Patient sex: F
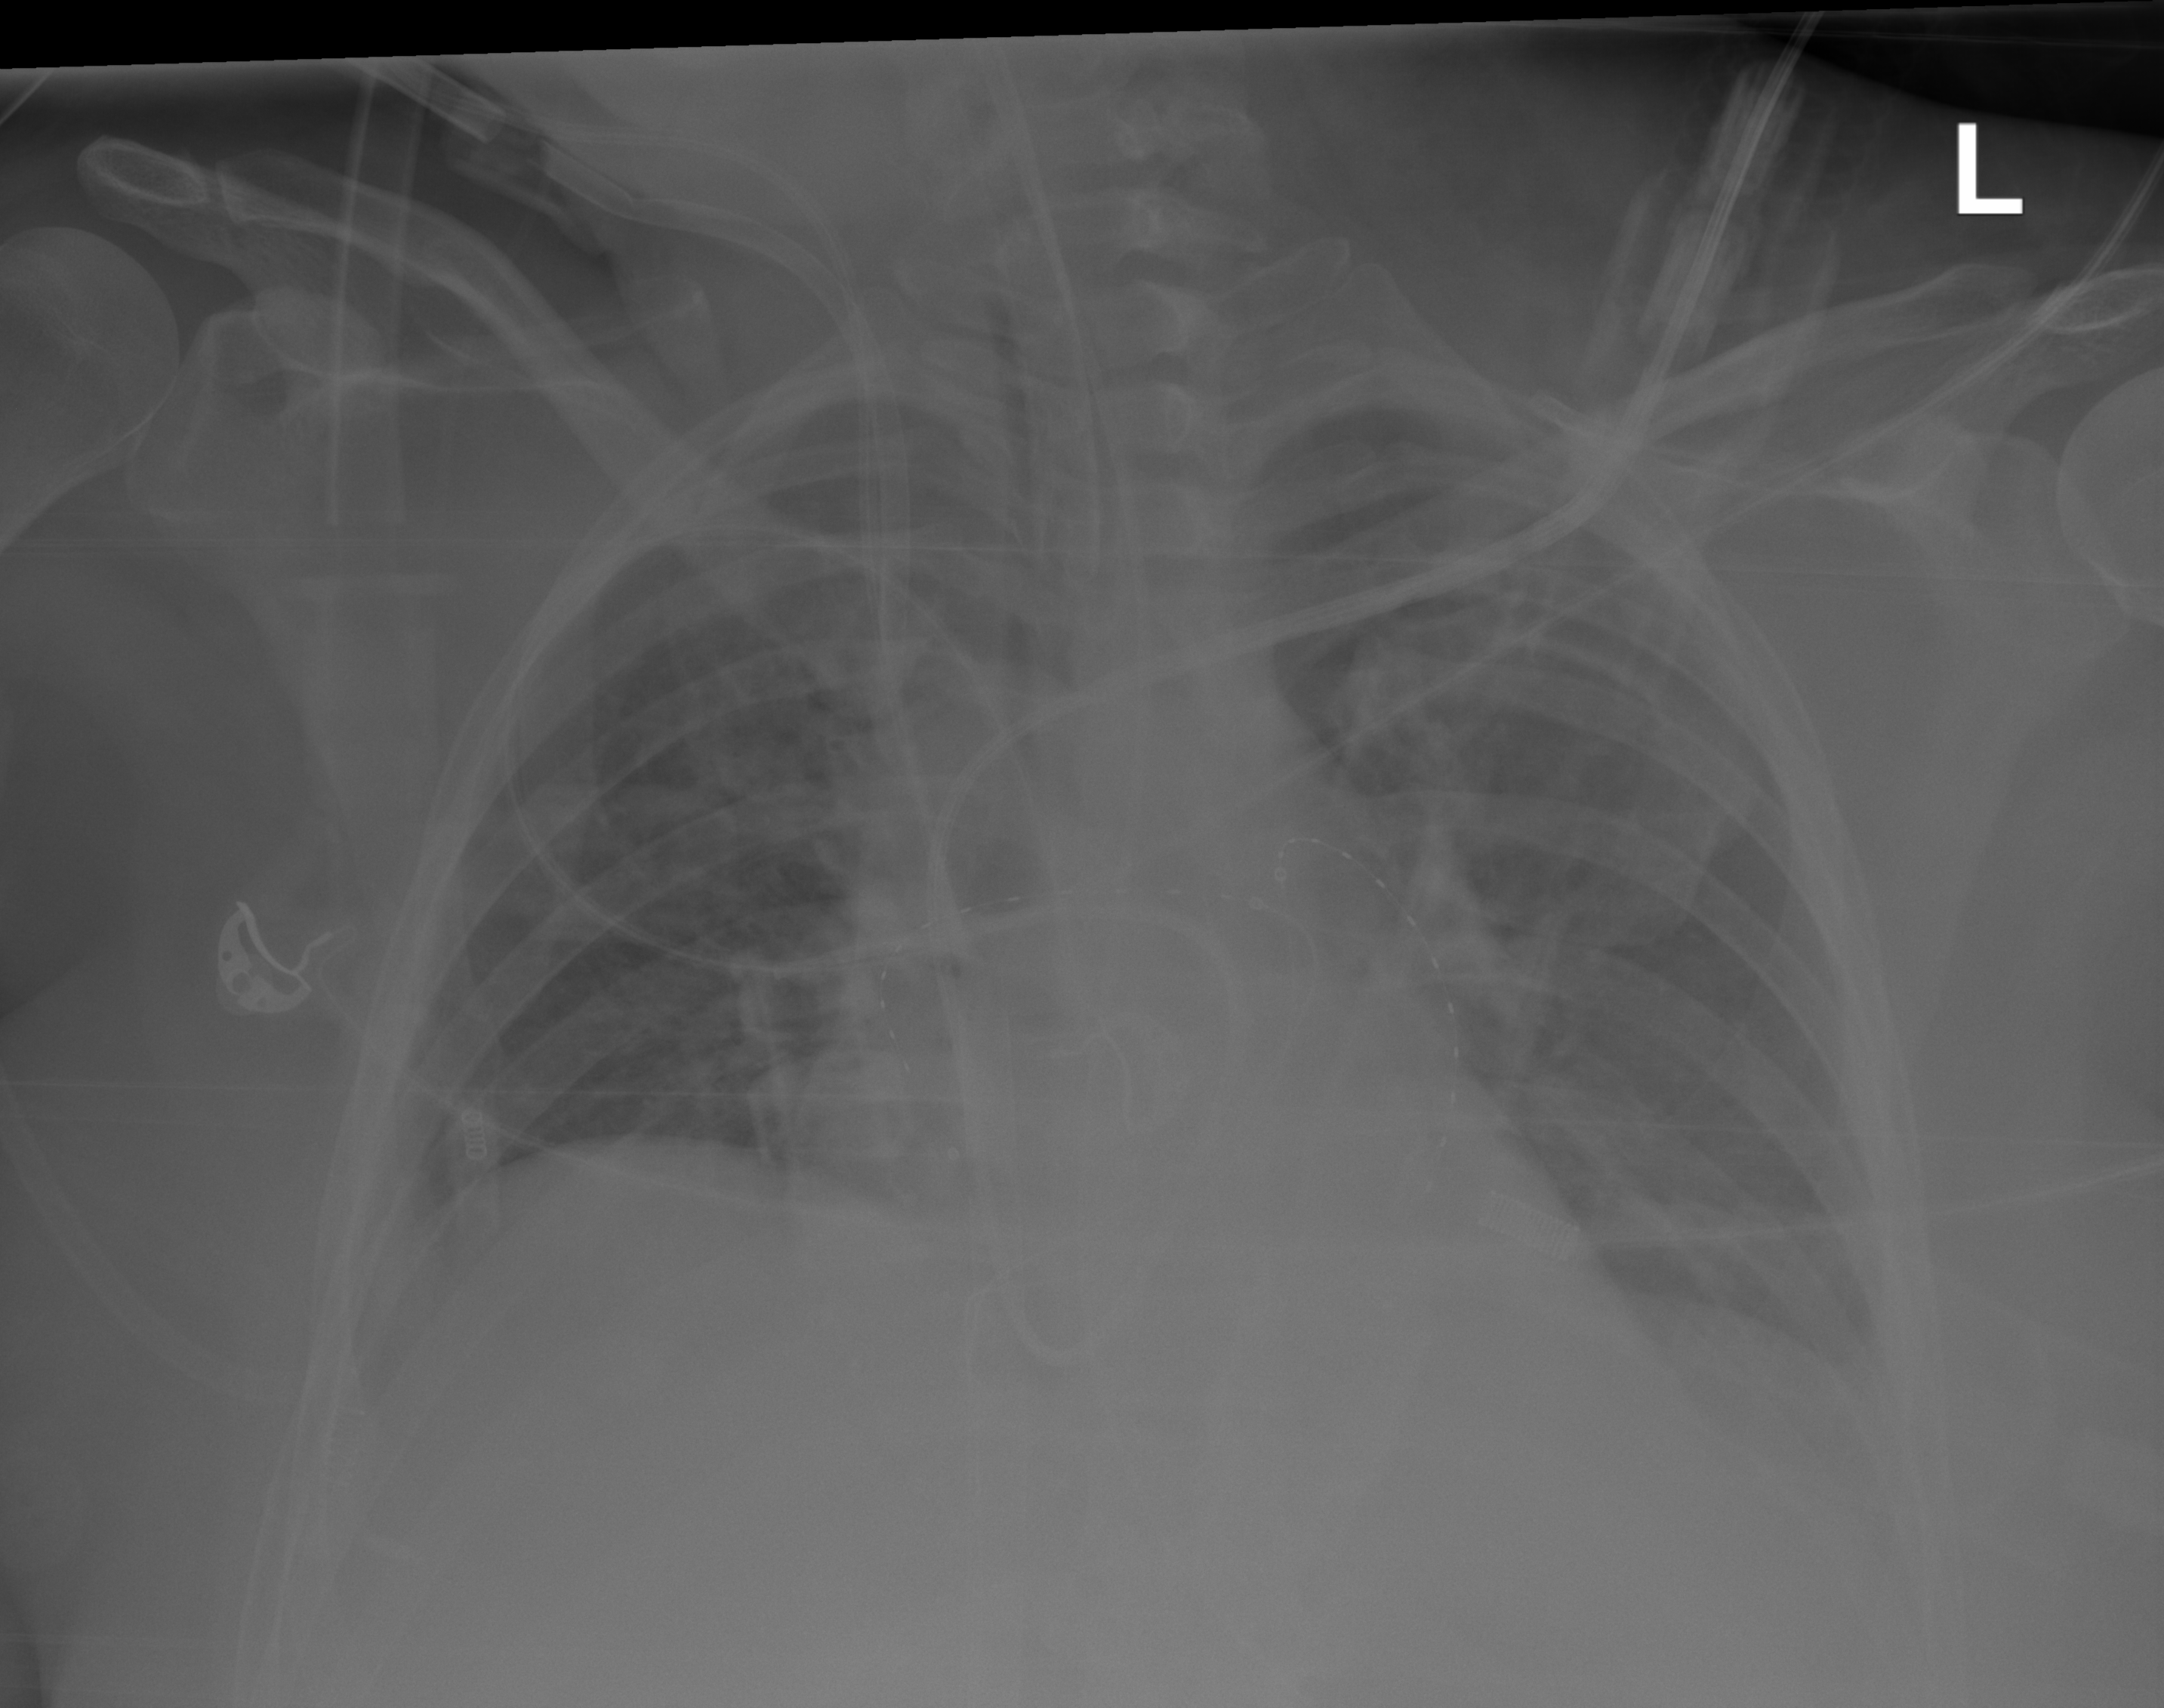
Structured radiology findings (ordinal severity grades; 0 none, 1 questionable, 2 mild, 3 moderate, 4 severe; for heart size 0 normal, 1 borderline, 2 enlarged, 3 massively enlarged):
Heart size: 2
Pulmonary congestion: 2
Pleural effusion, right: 0
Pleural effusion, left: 0
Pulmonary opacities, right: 0
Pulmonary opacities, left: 0
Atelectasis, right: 2
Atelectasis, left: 2